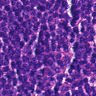
Metastatic tissue present: no